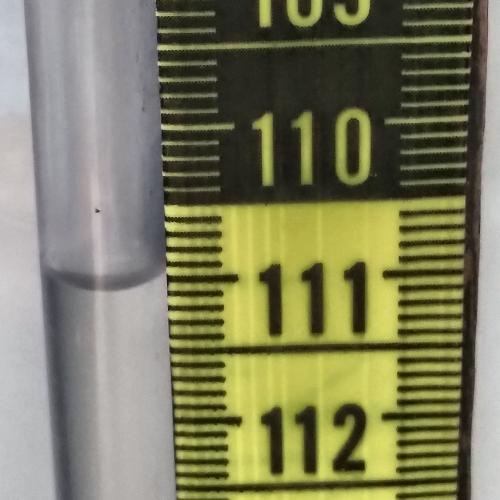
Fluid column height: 111.0 cm